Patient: sex M, age 62
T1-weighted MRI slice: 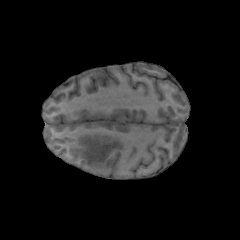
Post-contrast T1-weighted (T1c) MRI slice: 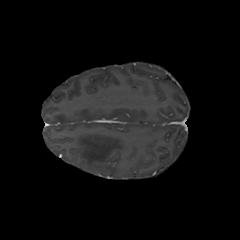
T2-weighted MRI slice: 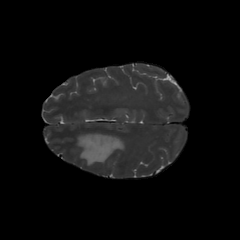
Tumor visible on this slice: yes
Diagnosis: Glioblastoma, IDH-wildtype
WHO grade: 4